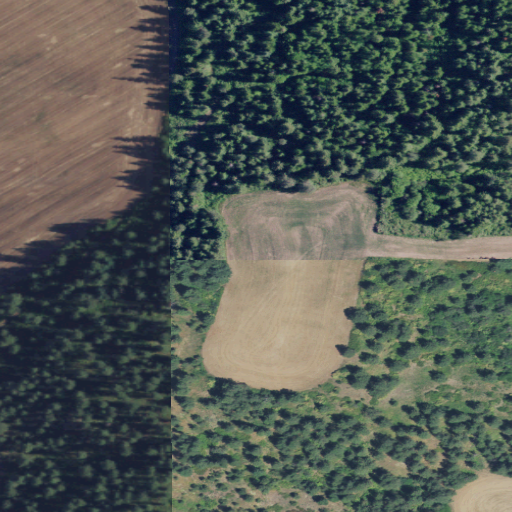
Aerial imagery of mountain in Idaho named McGowan Butte containing evergreen forest, grassland, shrub, and cultivated crops